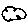
Label: cloud